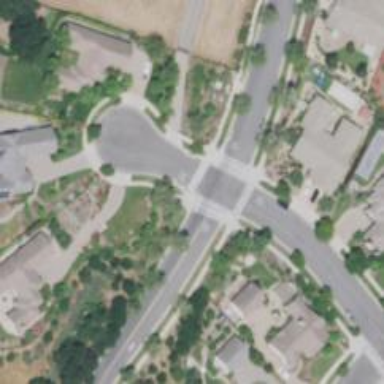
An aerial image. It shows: Uncontrolled road crossing.